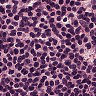
Metastatic tissue present: no